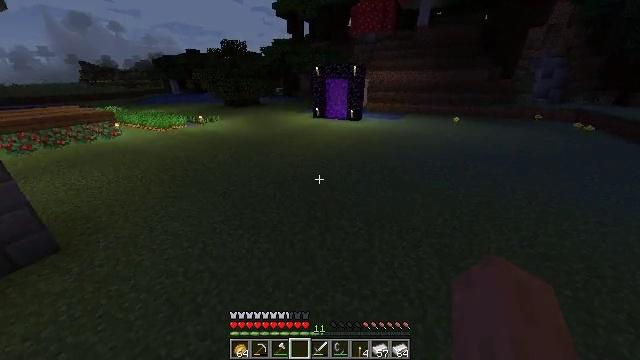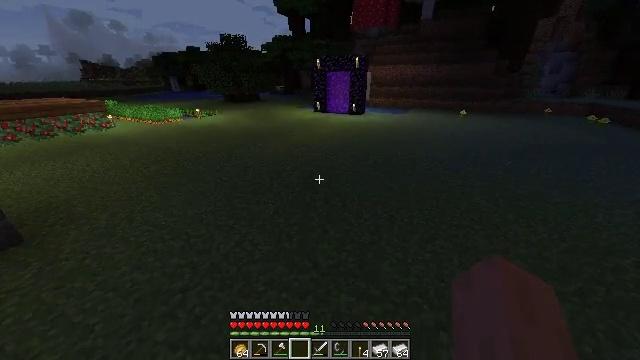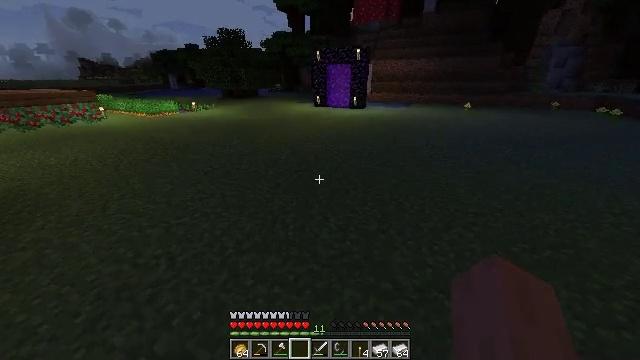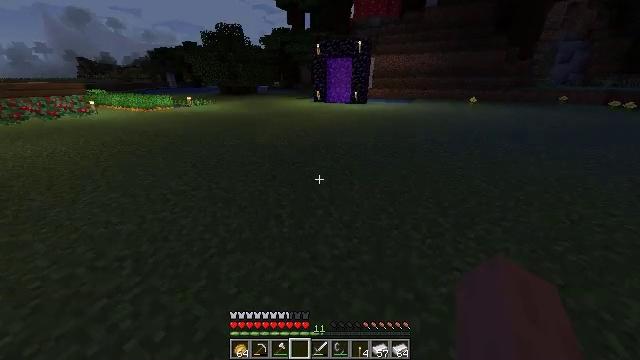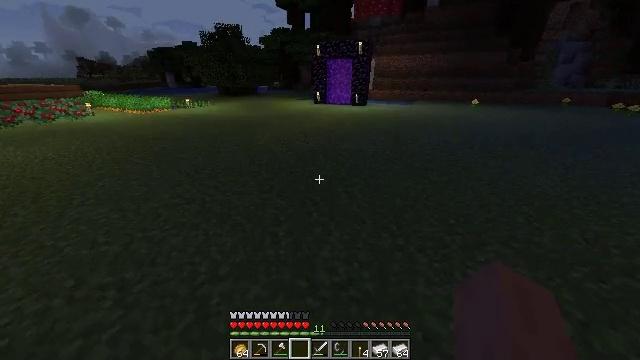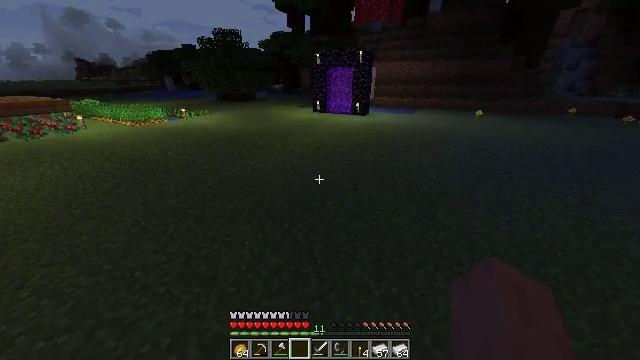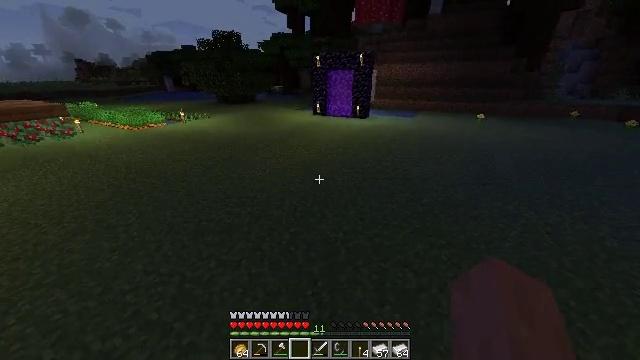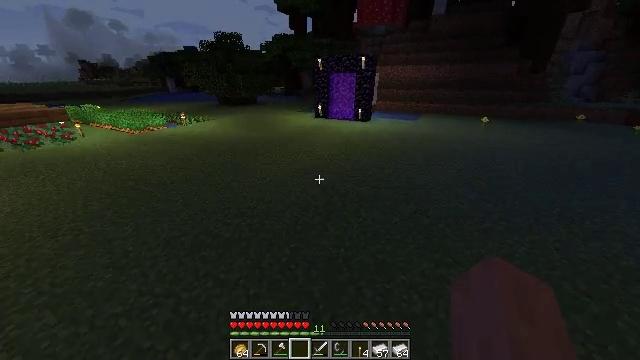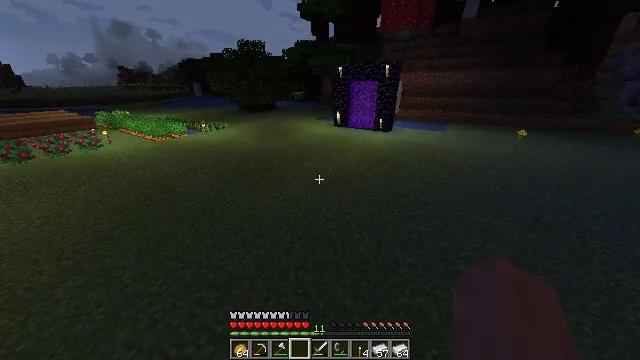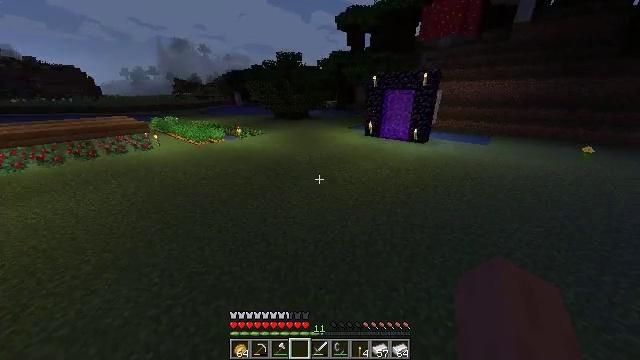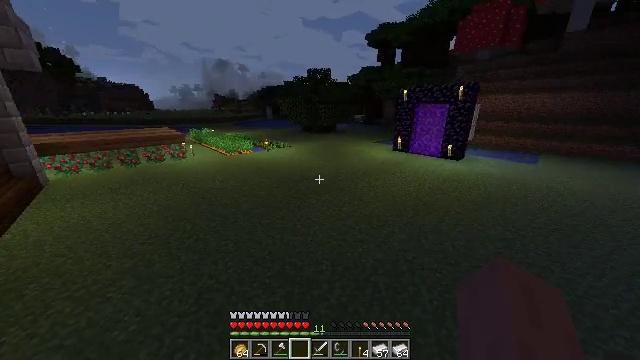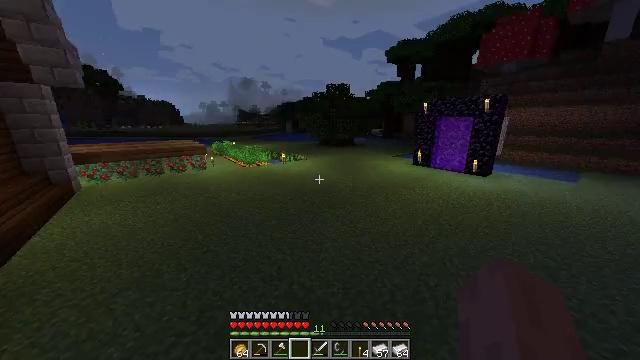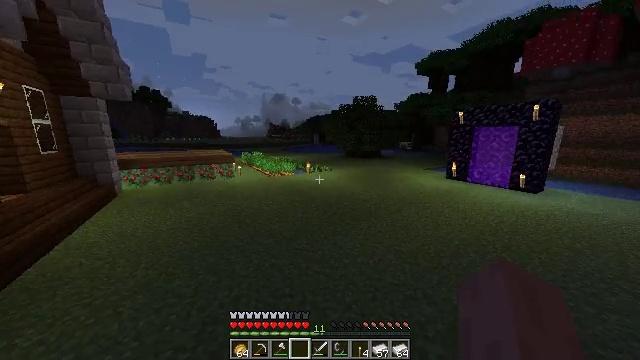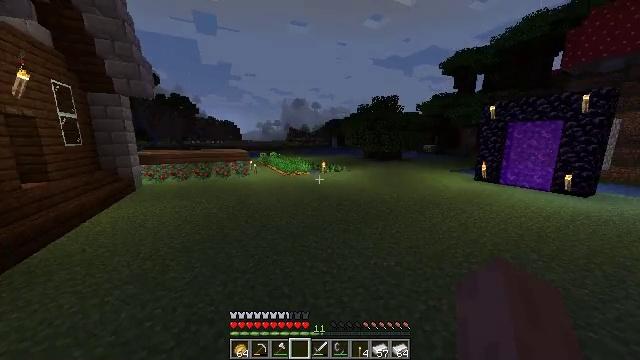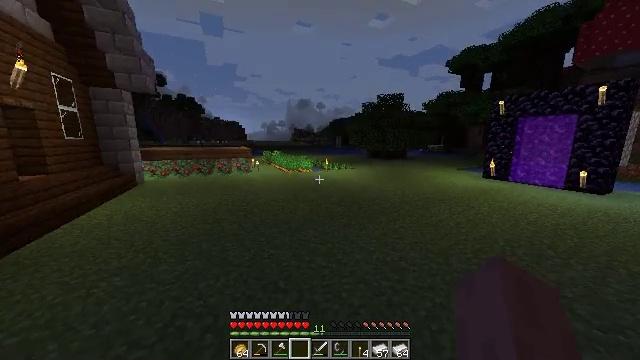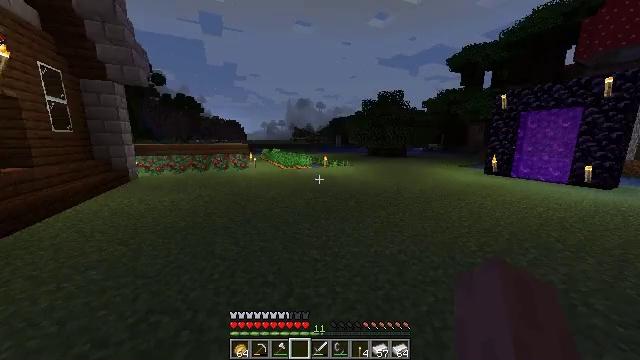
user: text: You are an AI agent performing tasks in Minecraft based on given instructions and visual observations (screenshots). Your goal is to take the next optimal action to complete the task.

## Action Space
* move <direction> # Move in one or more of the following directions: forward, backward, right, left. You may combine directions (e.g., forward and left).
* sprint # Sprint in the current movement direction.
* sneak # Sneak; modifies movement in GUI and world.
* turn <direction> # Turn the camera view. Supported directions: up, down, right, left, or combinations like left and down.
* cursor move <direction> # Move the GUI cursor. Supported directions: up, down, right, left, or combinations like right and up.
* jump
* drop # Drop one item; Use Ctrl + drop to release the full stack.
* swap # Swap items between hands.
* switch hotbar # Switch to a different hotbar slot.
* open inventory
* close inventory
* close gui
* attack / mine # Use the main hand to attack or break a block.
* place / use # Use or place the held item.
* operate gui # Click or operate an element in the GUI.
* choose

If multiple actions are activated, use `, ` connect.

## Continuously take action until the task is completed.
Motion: motion action
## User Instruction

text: Get dirt block.
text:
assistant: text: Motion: move forward, sprint, jump
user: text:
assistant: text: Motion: move forward, sprint, jump
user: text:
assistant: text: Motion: move forward, sprint, jump
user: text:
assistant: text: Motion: move forward, jump
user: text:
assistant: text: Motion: move forward, jump
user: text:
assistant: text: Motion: move forward, jump
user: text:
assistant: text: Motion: move forward, jump
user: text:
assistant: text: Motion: move forward, turn left, jump
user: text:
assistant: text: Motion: move forward, turn left and up, jump
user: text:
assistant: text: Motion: move forward, sprint, turn left and up, jump
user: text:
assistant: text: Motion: move forward, sprint, turn left and up, jump
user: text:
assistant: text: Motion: move forward, sprint, turn left and up, jump
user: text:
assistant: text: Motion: move forward, sprint, turn left and up, jump
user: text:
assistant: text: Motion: move forward, turn left, jump
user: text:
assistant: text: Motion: move forward, jump
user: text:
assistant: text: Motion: move forward, jump
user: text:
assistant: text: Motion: move forward, jump
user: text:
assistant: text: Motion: move forward, sprint, turn right, jump
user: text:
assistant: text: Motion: move forward, sprint, turn right, jump
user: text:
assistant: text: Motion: move forward, sprint, jump
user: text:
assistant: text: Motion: move forward, sprint, jump
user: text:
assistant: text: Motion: move forward, sprint, jump
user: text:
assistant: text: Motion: move forward, jump
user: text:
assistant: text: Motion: move forward, turn right and down, jump
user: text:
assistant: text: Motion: move forward, turn right and down, jump
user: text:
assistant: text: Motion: move forward, turn right, jump
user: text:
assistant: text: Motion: move forward, jump
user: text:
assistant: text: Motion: move forward and move right, jump
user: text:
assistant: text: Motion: move forward and move right, turn right, jump
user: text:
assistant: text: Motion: move forward and move right, turn right and up, jump